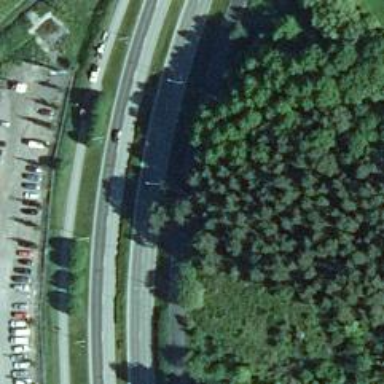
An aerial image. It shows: Asphalt cycleway.